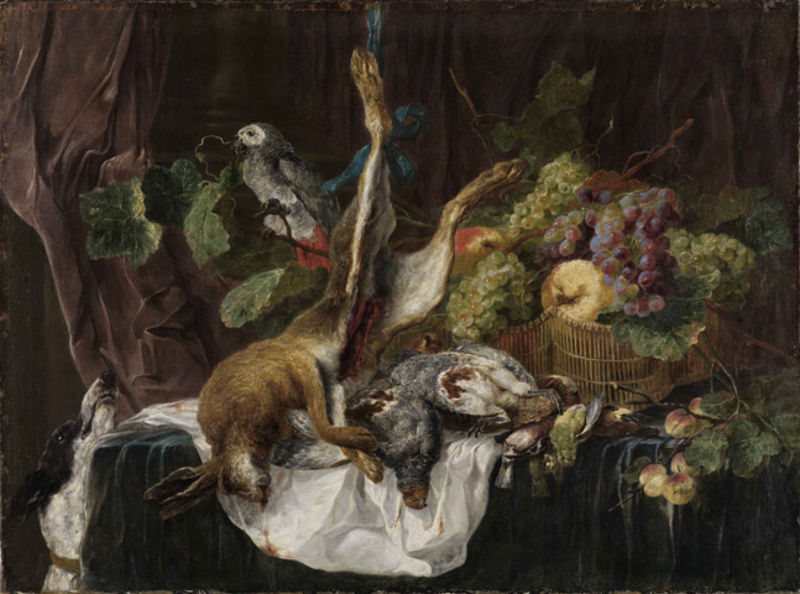
Titel: Jagdstilleben mit Papagei
Künstler: Jan Fyt
Standort: Karlsruhe
Institution: Staatliche Kunsthalle Karlsruhe
Schlagwörter: baum, blau, blätter, dunkel, gemälde, kopf, körper, laub, vogel, weiß, wunde, gelb, grün, braun, grau, hell, hintergrund, schwarz, tisch, hund, obst, rot, tiere, tuch, malerei, schleife, wand, band, falten, taube, tod, tot, toter, holland, tischdecke, tischtuch, vorhang, öl, ast, vögel, zweige, stoff, decke, blatt, pflanze, ohren, früchte, hase, hasen, stilleben, stillleben, trauben, fell, apfel, äpfel, bein, düster, halsband, ernte, körbe, farbe, lila, violett, herbst, ölgemälde, schlacht, wild, essen, löffel, wein, korb, laken, ölfarbe, birne, quitte, birnen, stileben, vanitas, vergänglichkeit, blut, buch, zweig, wei0, festmahl, jagd, ranke, pfote, moral, efeu, weintrauben, beute, erlegt, fasan, hirsch, jagdstillleben, kaninchen, schnauze, jagdhund, gier, rinde, pfirsich, habicht, weinlaub, schnautze, hahn, rebhuhn, huhn, samtdecke, pfirsiche, traube, weinblätter, ara, papagei, eule, pflaumen, erntedank, kadaver, wildbret, wildbrett, pfirsisch, uhu, hung, feldhase, traueben, trauebn, sstillleben, träubel, augehängt, graupapagei, toter hase, totes tier, entel, ausgeweidet, wildbrät, hase#taube, kraut und rüben, kanikel, traupen, üaügagei, toter hirsch, ausweidung, taruben, metzgen, maleier, vorhangg, decke  fasan